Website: ulta-beauty
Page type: delivery-shipping
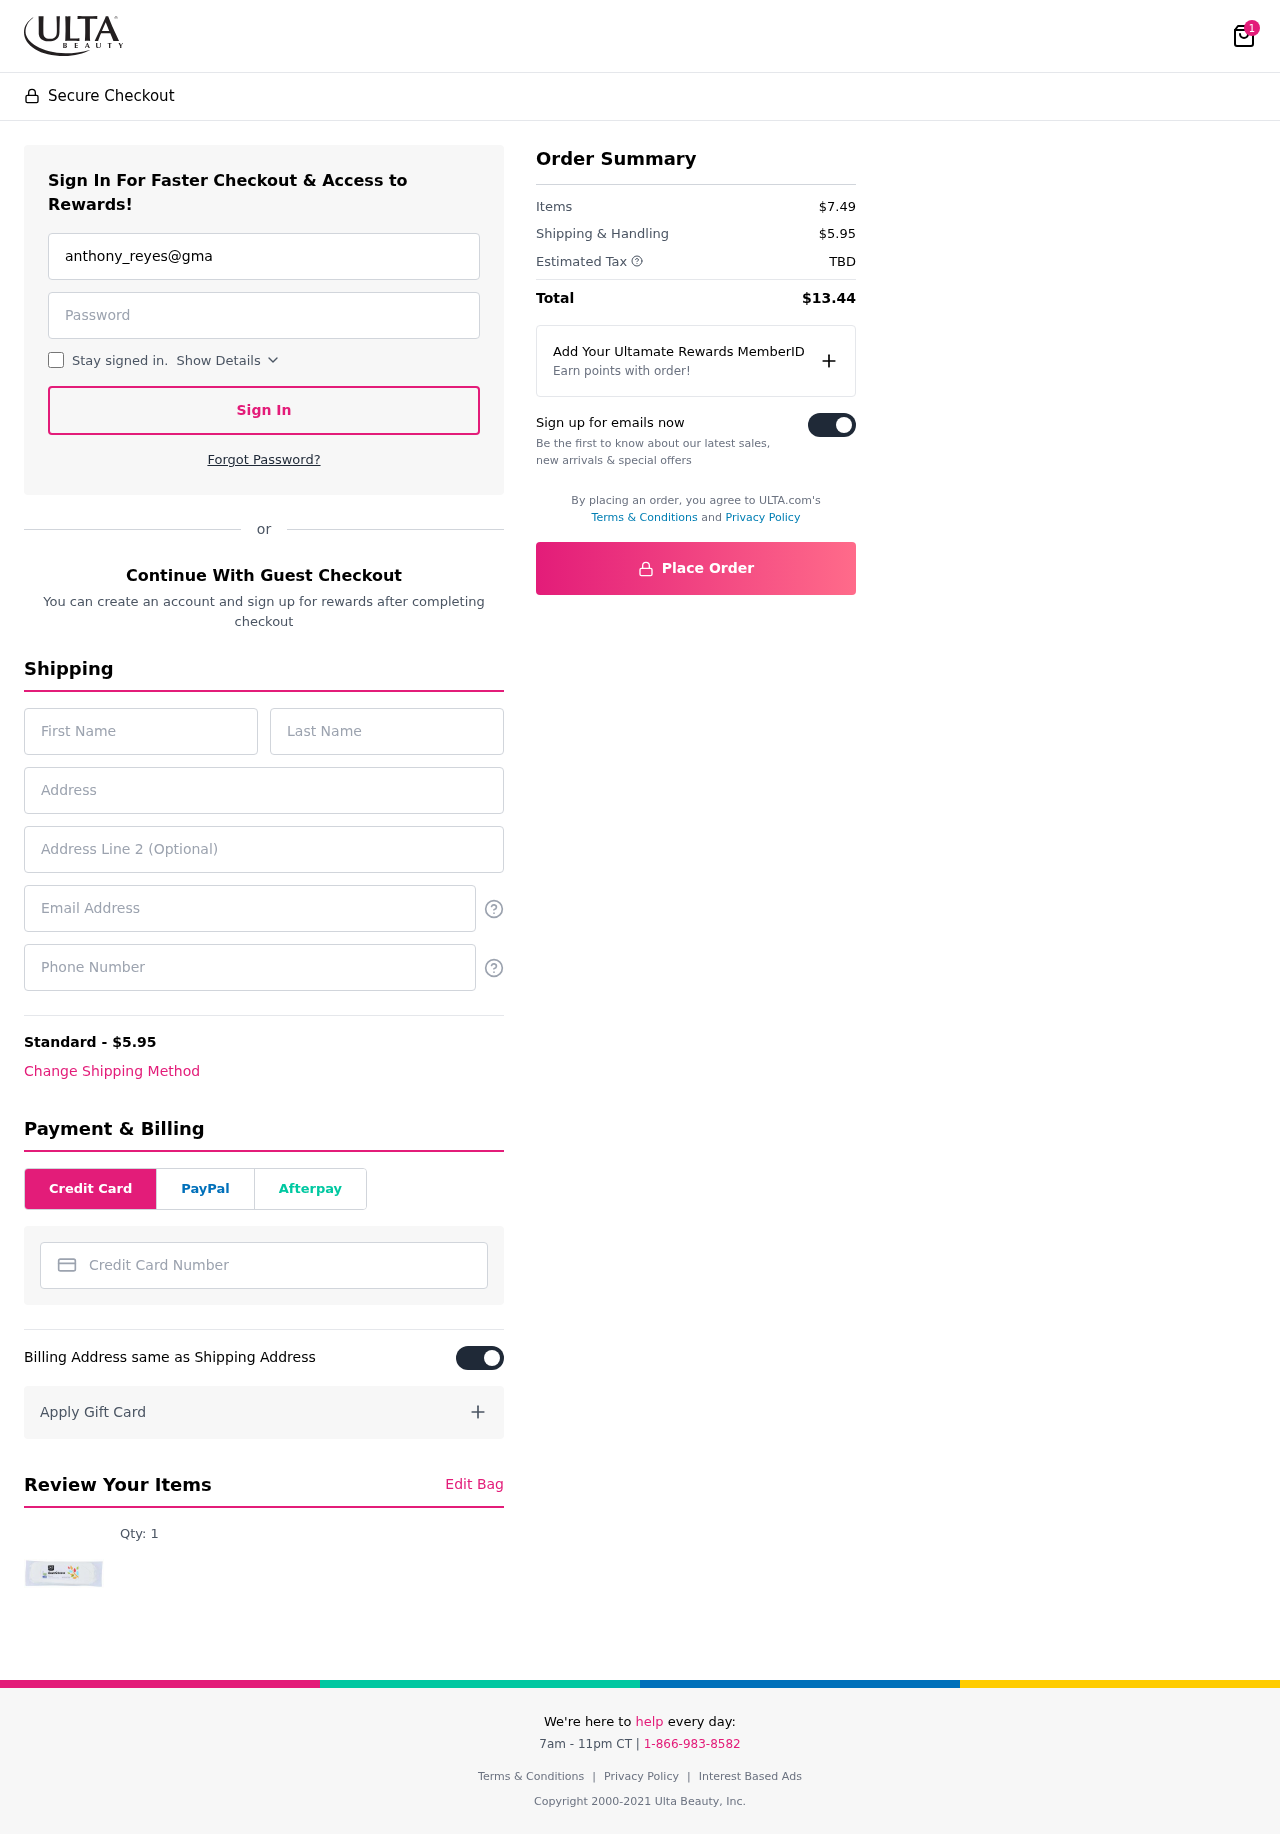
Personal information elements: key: PII_CARD_NUMBER
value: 3728 9823 0945 245
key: PII_EMAIL
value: anthony_reyes@gmail.com
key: PII_EMAIL2
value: anthony_reyes@gmail.com
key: PII_FIRSTNAME
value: Anthony
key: PII_LASTNAME
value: Reyes
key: PII_PHONE
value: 8513171321
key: PII_STREET
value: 36399 Maria Oval Suite 679
Product elements: key: PRODUCT1_QUANTITY
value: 1
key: PRODUCT1
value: Qty: 1
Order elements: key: ORDER_NUM_ITEMS
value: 1
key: ORDER_SHIPPING_COST
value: $5.95
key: ORDER_SUBTOTAL
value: $7.49
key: ORDER_TAX
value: TBD
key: ORDER_TOTAL
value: $13.44